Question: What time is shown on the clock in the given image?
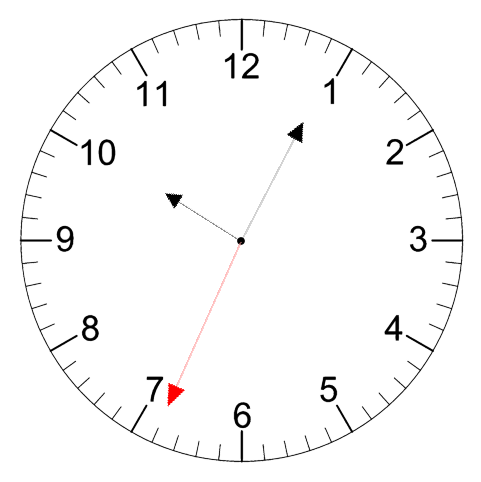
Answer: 10:04:34